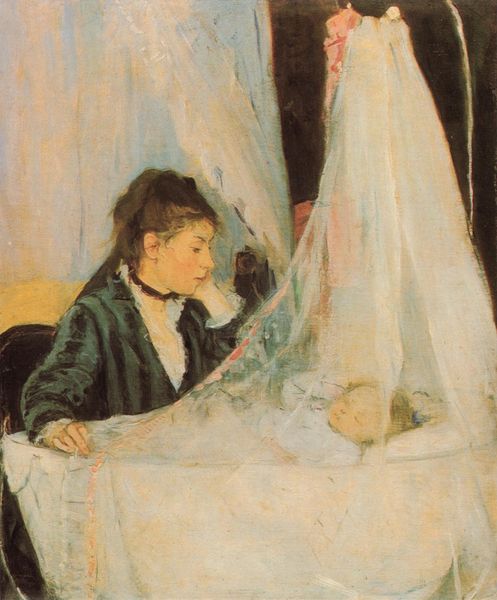
Titel: Le berceau, Die Wiege
Künstler: Berthe Morisot
Standort: Paris
Institution: Musée d'Orsay
Schlagwörter: blau, dunkel, gemälde, hand, himmel, schlaf, weiß, aquarell, frauen, grün, impressionismus, menschen, mädchen, sitzen, braun, degas, fenster, finger, frankreich, frau, frisur, geste, grau, haar, hell, kleid, licht, ohr, profil, raum, schwarz, stuhl, stützen, szene, zimmer, blick, rot, schleier, flächig, malerei, schleife, blond, jacke, jung, arm, augen, bluse, kragen, mensch, samt, spitze, trauer, hände, rückenlehne, vorhang, öl, haare, interieur, kostüm, mantel, sessel, frau kind, kind, mutter, spitzen, tochter, kinn, rosa, zart, genre, kinder, liebe, ruhe, schlafen, schlafend, genremalerei, beobachten, halsband, tüll, kette, baby, wagen, ölgemälde, gardine, gardinen, halstuch, gestreift, manet, streifen, bett, nachdenklich, rüschen, kropfband, nachdenken, gestützt, amme, anschauen, betrachten, kleinkind, liege, besorgt, aufgestützt, müde, durchsichtig, baldachin, hans, vorhand, madonna, wachen, netz, sohn, sinnend, schutz, himmelbett, geburt, säugling, wiege, sorge, mütter, fürsorge, schleifchen, schläft, biedermaier, kinderzimmer, neugeborenes, betthimmel, kinderbett, kindermädchen, abgestützt, sacko, kindbett, mangel, behütet, voile, kinderwiege, frauenleben, bebe, iwege, morisot, berthe, moskito, schalfendes kind, shlaf, wacht, wachend, judenstil, grün-schwarz